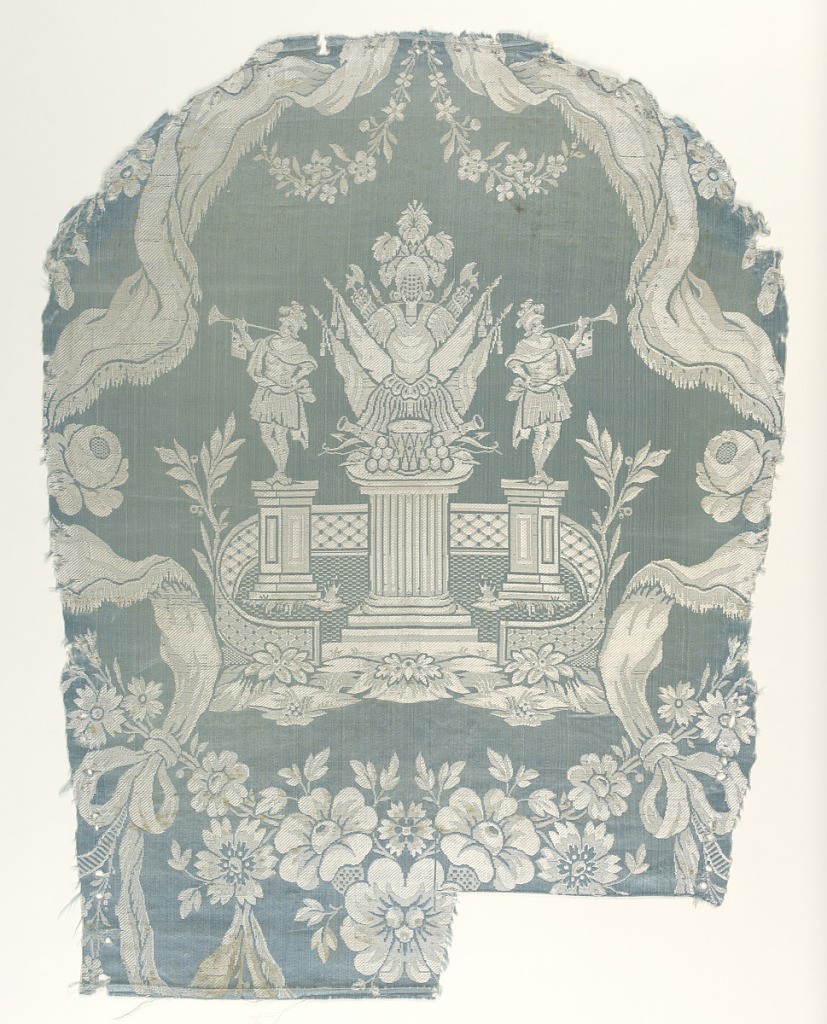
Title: Textile
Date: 18th century
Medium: silk Technique: compound satin
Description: Incomplete repeat showing symmetrical design of swags of fringed ribbon with floral festoon at bottom, enclosing array of trophies on column with trumpeter on either side in small fenced enclosure. In white twill and cloth tie on sky blue strie satin ground.